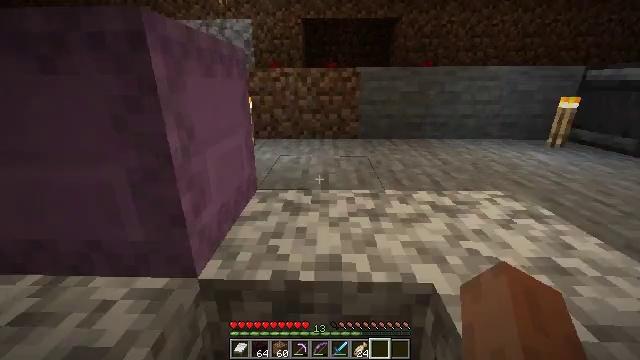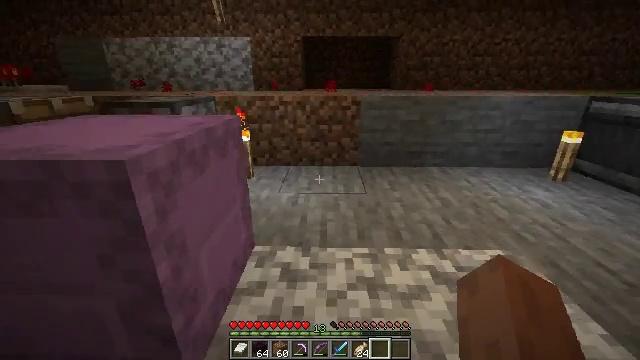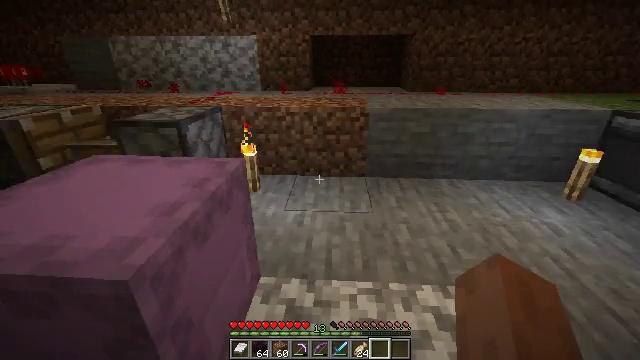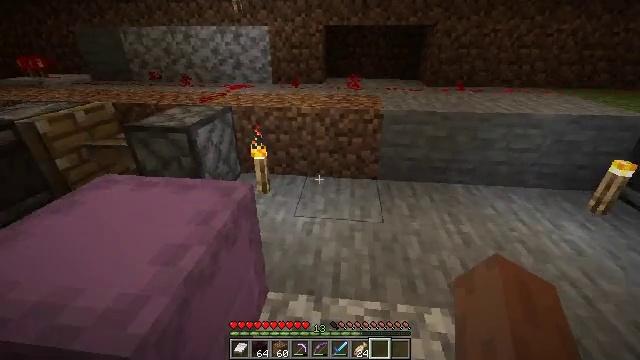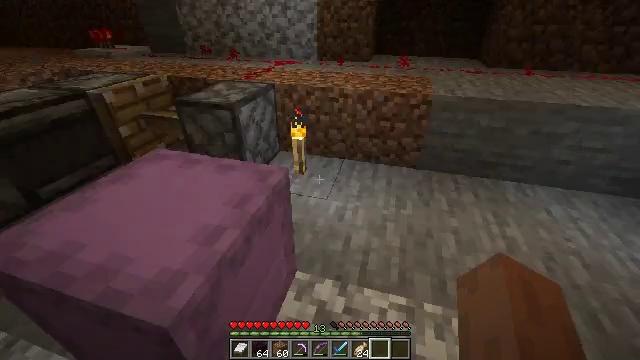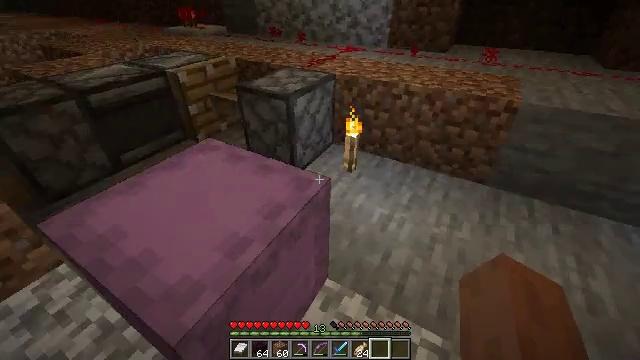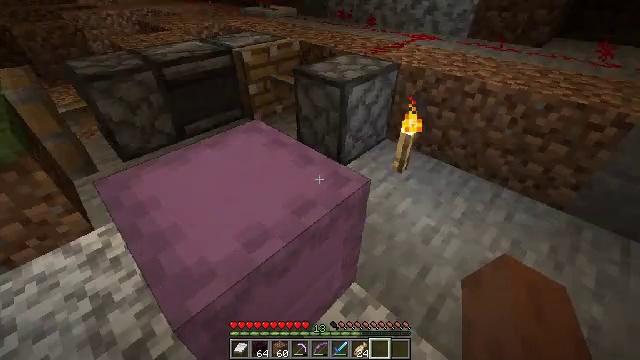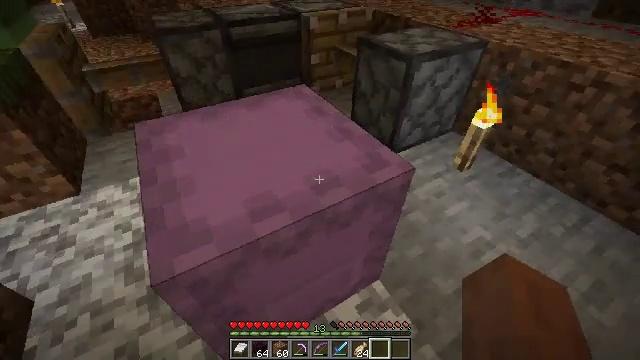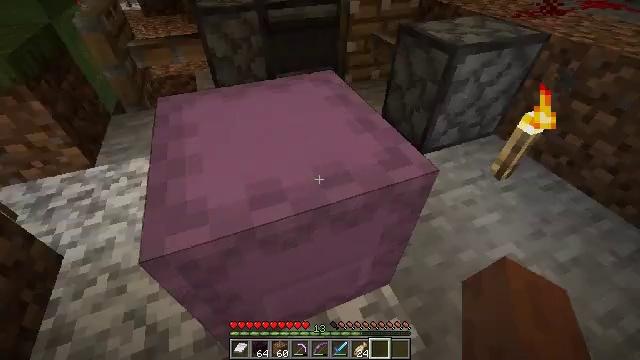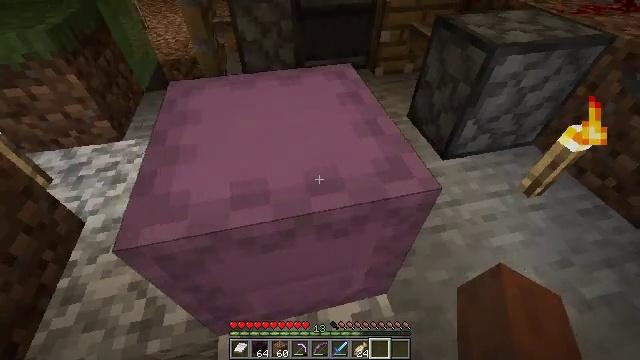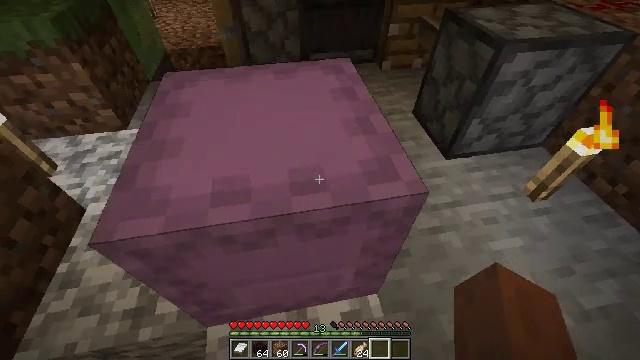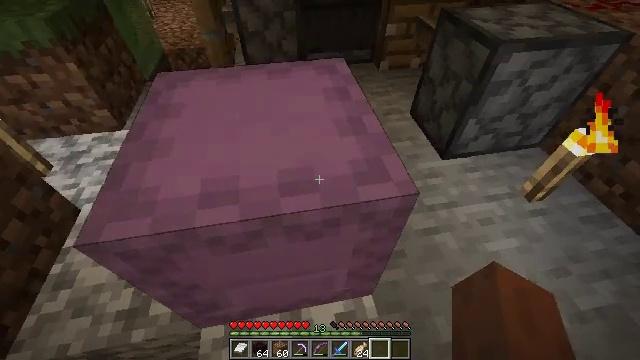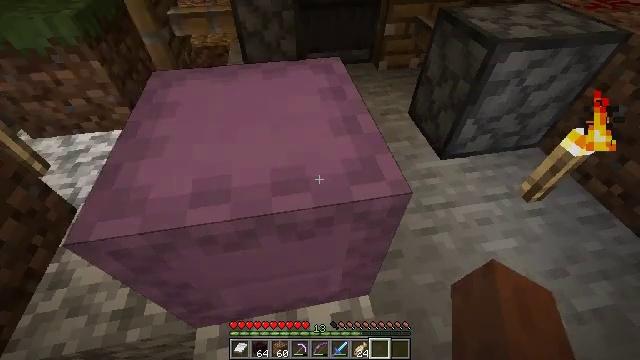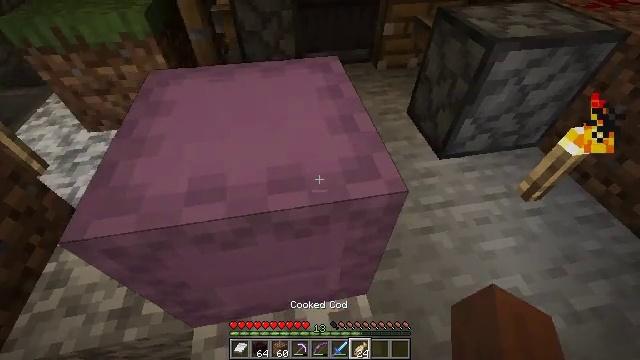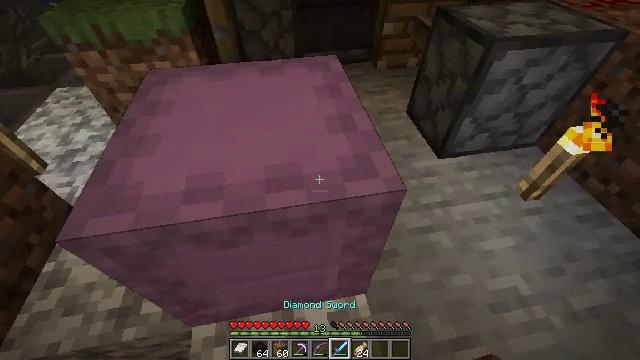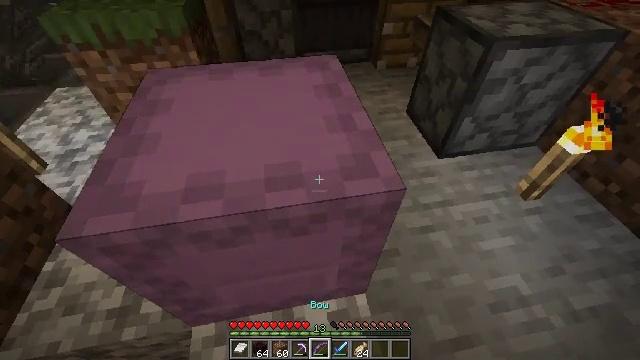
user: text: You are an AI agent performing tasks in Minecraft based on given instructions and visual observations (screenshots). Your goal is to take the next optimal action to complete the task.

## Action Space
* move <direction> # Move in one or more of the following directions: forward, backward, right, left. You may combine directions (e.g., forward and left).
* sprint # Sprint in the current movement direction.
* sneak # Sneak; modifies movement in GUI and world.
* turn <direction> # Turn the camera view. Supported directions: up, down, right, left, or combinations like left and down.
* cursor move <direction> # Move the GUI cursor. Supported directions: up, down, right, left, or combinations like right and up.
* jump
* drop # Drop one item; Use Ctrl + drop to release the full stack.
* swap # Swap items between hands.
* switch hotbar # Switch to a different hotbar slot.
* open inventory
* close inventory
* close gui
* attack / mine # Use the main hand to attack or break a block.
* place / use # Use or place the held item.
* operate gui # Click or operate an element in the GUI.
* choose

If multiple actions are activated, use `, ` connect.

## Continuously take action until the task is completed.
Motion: motion action
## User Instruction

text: Gather the shulker box for storage.
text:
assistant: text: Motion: move forward, jump
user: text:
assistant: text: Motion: move forward, turn left and down, jump
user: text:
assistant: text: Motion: move forward, turn left and down, jump
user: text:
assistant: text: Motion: move forward, turn left and down
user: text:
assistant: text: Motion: move forward, turn left and down
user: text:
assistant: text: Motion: turn left and down
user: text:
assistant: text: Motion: turn left and down
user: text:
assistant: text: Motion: turn left and down
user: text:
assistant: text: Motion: turn left and down
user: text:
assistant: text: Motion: turn left and down
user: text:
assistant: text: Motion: no_op
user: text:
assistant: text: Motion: no_op
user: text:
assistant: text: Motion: no_op
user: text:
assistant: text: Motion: no_op
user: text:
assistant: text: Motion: no_op
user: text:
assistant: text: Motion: no_op
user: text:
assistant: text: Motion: no_op
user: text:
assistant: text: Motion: no_op
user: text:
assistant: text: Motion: no_op
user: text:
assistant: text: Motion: no_op
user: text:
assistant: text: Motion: no_op
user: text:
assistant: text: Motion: turn left
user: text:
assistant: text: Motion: turn left
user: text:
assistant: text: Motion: turn left and down
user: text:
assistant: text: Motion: turn left
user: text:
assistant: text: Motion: no_op
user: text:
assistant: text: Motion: no_op
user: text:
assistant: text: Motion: no_op
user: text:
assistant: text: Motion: no_op
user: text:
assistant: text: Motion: no_op